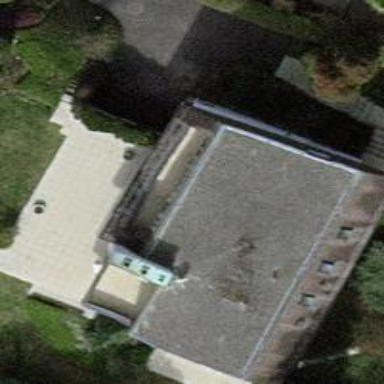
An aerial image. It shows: Detached building.